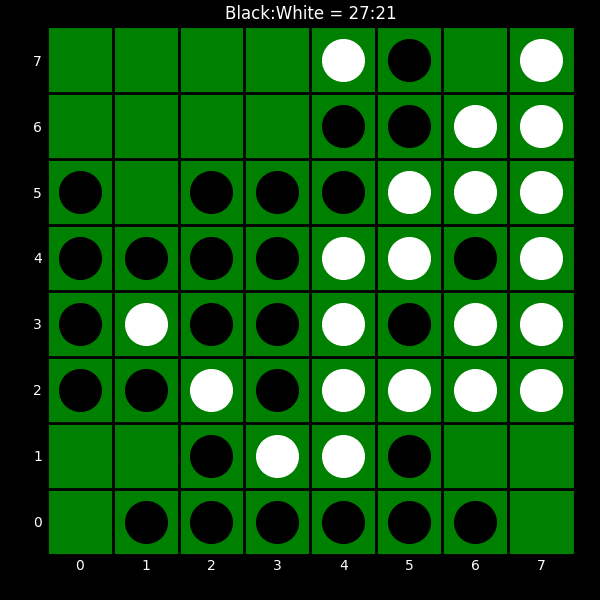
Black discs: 27
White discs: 21